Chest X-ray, PA view. Patient: 21 years old, sex M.
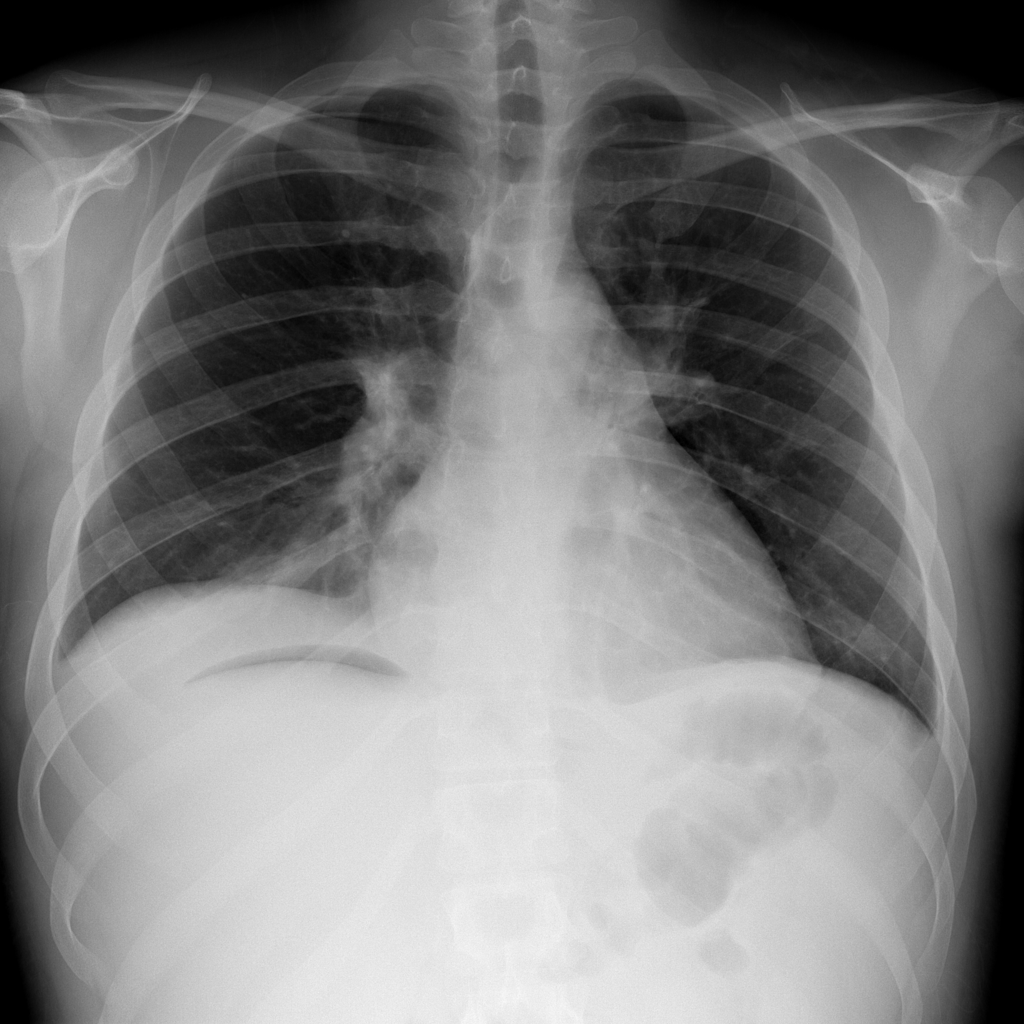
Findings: Atelectasis